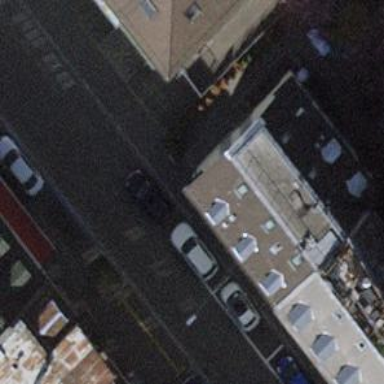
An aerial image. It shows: Parking lane for vehicles.